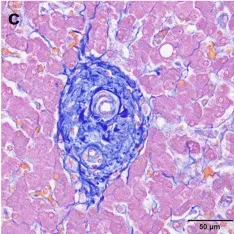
Histological features of the ectopic liver lobe. (c) High-power view of Figure 3b. Portal fibrosis is prominent, and portal veins are unclear.
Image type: pathology (h&e)